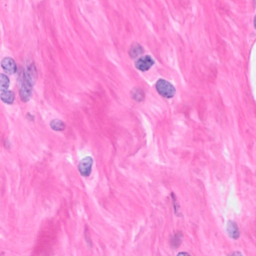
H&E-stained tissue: Breast